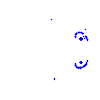
Particle: proton